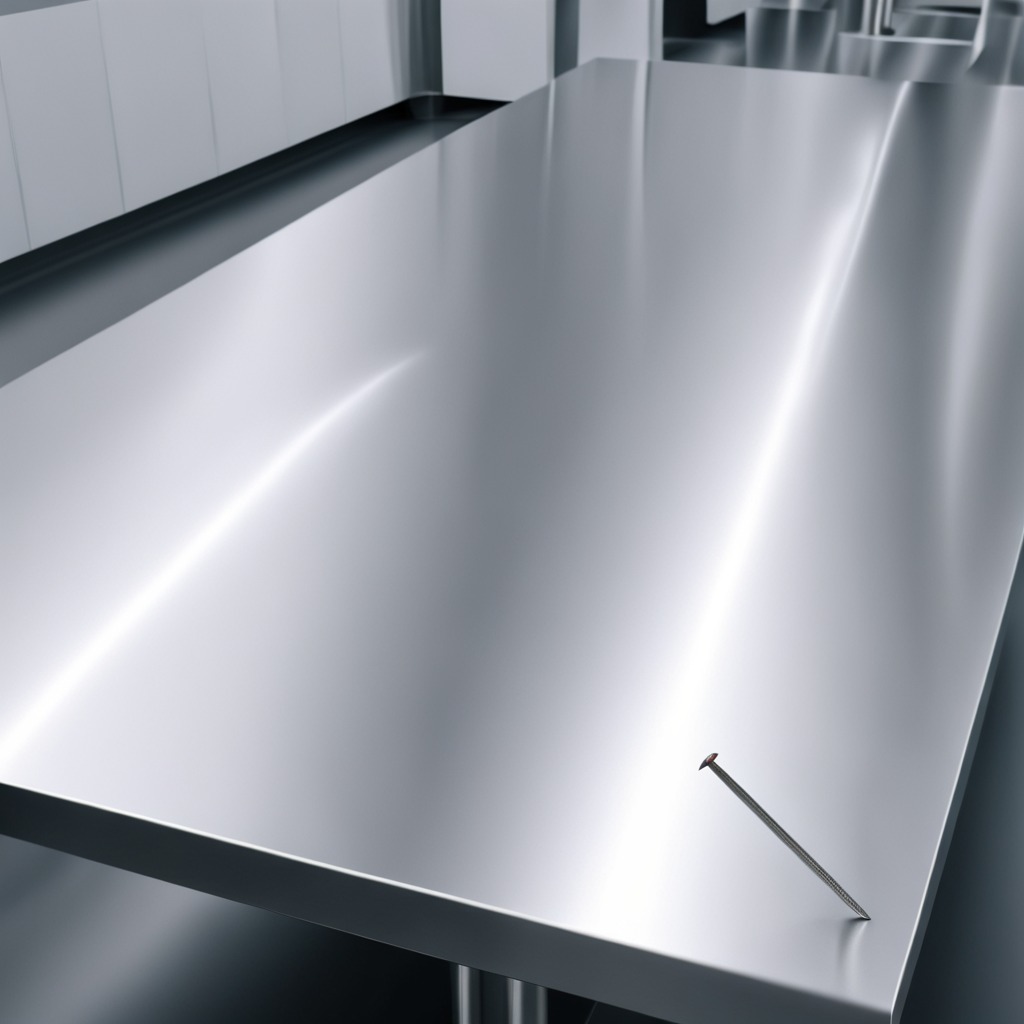
A stainless steel table with an iron nail lying on it.